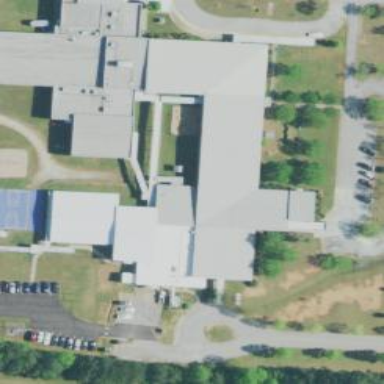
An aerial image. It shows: School.